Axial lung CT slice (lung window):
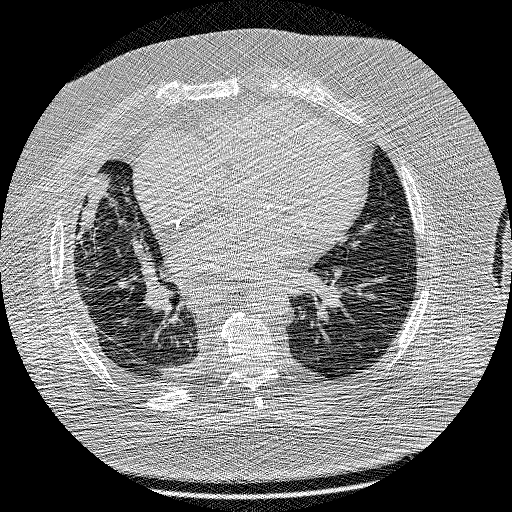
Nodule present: no